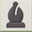
Piece: bB